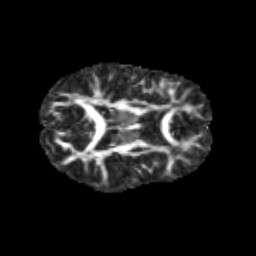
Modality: FA
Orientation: axial
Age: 12
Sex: female
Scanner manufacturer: siemens
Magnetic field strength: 3 T
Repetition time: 3.8 s
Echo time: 0.07 s